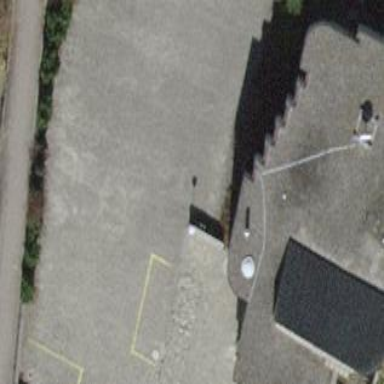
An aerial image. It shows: Building with apartments and flat roof.